Field crop: maize
Growth stage: 1
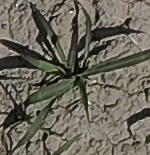
Species: sorghum